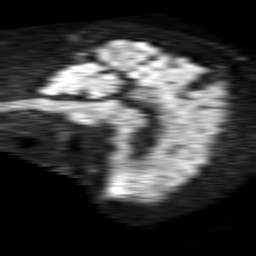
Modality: TRACE
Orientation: sagittal
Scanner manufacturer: philips
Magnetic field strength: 1.5 T
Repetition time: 4.6 s
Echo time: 0.08517 s